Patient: sex M, age 47
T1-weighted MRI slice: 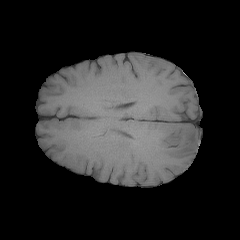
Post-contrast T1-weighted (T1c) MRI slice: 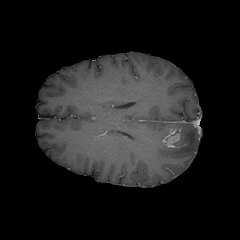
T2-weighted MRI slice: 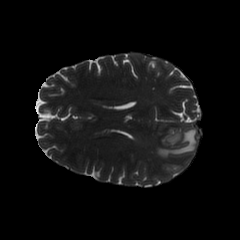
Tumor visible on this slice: yes
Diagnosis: Glioblastoma, IDH-wildtype
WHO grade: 4